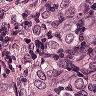
Metastatic tissue present: yes